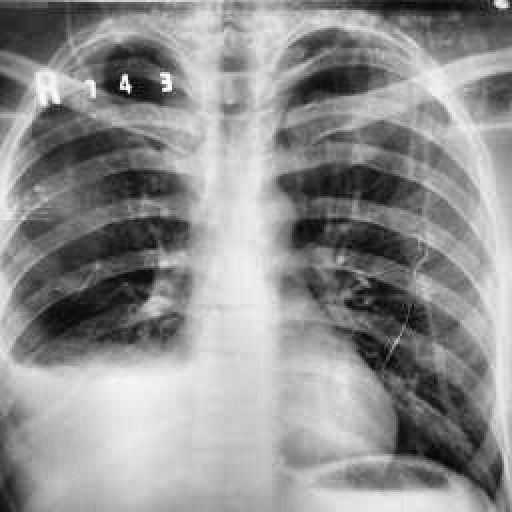
Finding: TUBERCULOSIS